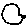
Label: bird